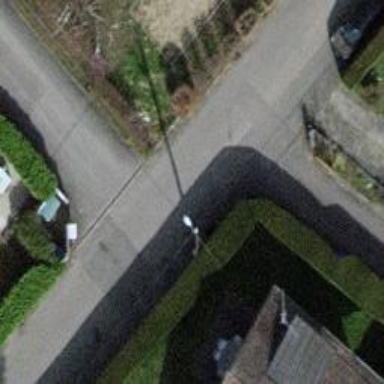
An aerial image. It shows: Asphalt road in residential area.